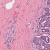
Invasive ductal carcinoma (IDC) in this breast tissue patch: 1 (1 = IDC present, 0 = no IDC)